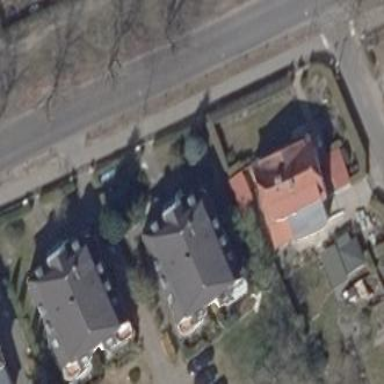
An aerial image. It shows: Charming apartments building with mansard roof design.